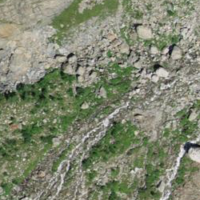
EUNIS habitat code: 48
Species observed at this site:
Lysandra coridon